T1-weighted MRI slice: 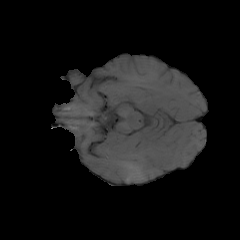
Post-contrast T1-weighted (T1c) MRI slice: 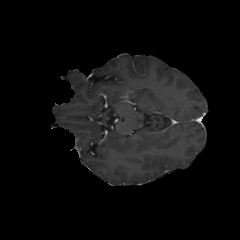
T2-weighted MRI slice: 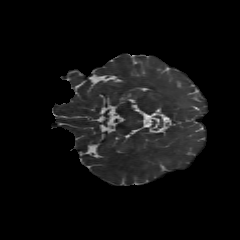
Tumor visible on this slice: no